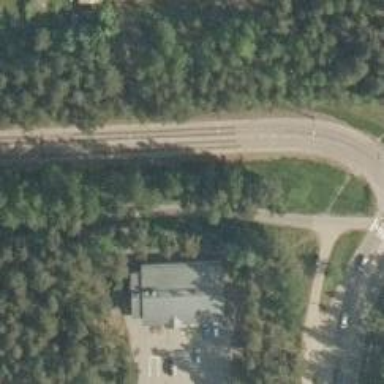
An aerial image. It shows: Asphalt cycleway.